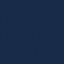
Label: SeaLake